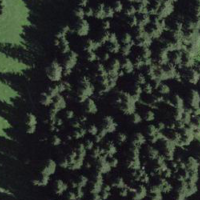
EUNIS habitat code: 43
Species observed at this site:
Dryocopus martius
Nucifraga caryocatactes
Picus viridis
Lophophanes cristatus
Corvus corax